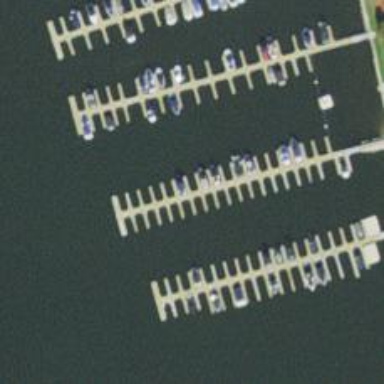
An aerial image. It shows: Man-made pier.